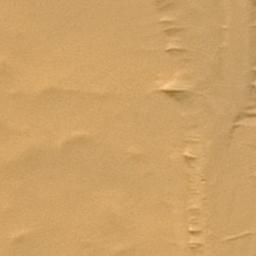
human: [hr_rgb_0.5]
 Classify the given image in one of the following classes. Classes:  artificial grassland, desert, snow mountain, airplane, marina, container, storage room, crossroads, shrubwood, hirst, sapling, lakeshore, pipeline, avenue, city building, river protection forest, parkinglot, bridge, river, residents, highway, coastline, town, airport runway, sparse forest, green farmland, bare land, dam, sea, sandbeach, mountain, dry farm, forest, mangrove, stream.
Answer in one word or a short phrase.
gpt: desert